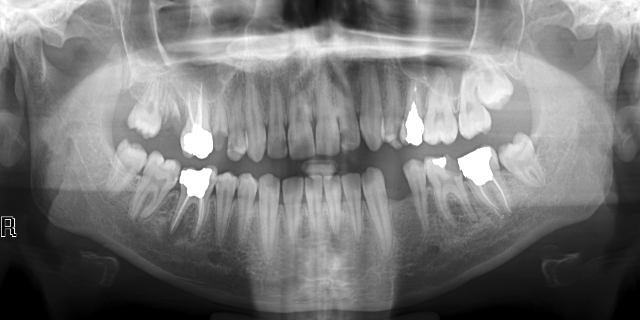
adult